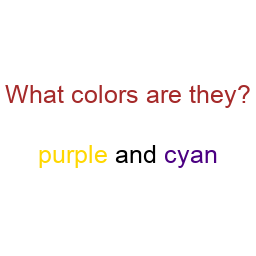
Color: gold, indigo
Color name shown: purple, cyan
Background color: white
Question text color: brown